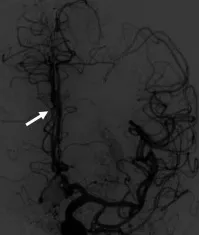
Patient #8. Repeat aneurysm coiling (including Acomm re-sacrifice) [ post-treatment angiogram demonstrating no residual aneurysm and filling of the right ACA through the bypass (highlighted by arrows)]. On follow up, the bypass was open and there was no aneurysm recurrence. The patient was neurologically intact and living independently.
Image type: radiology (ct)